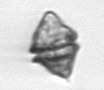
Label: Kryptoperidinium_triquetrum